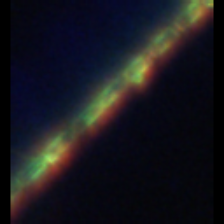
Taxon: Guinardia
Group: Diatoms